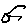
Label: sun